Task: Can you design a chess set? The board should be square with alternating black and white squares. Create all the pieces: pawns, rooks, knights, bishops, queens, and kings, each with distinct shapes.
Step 5575:
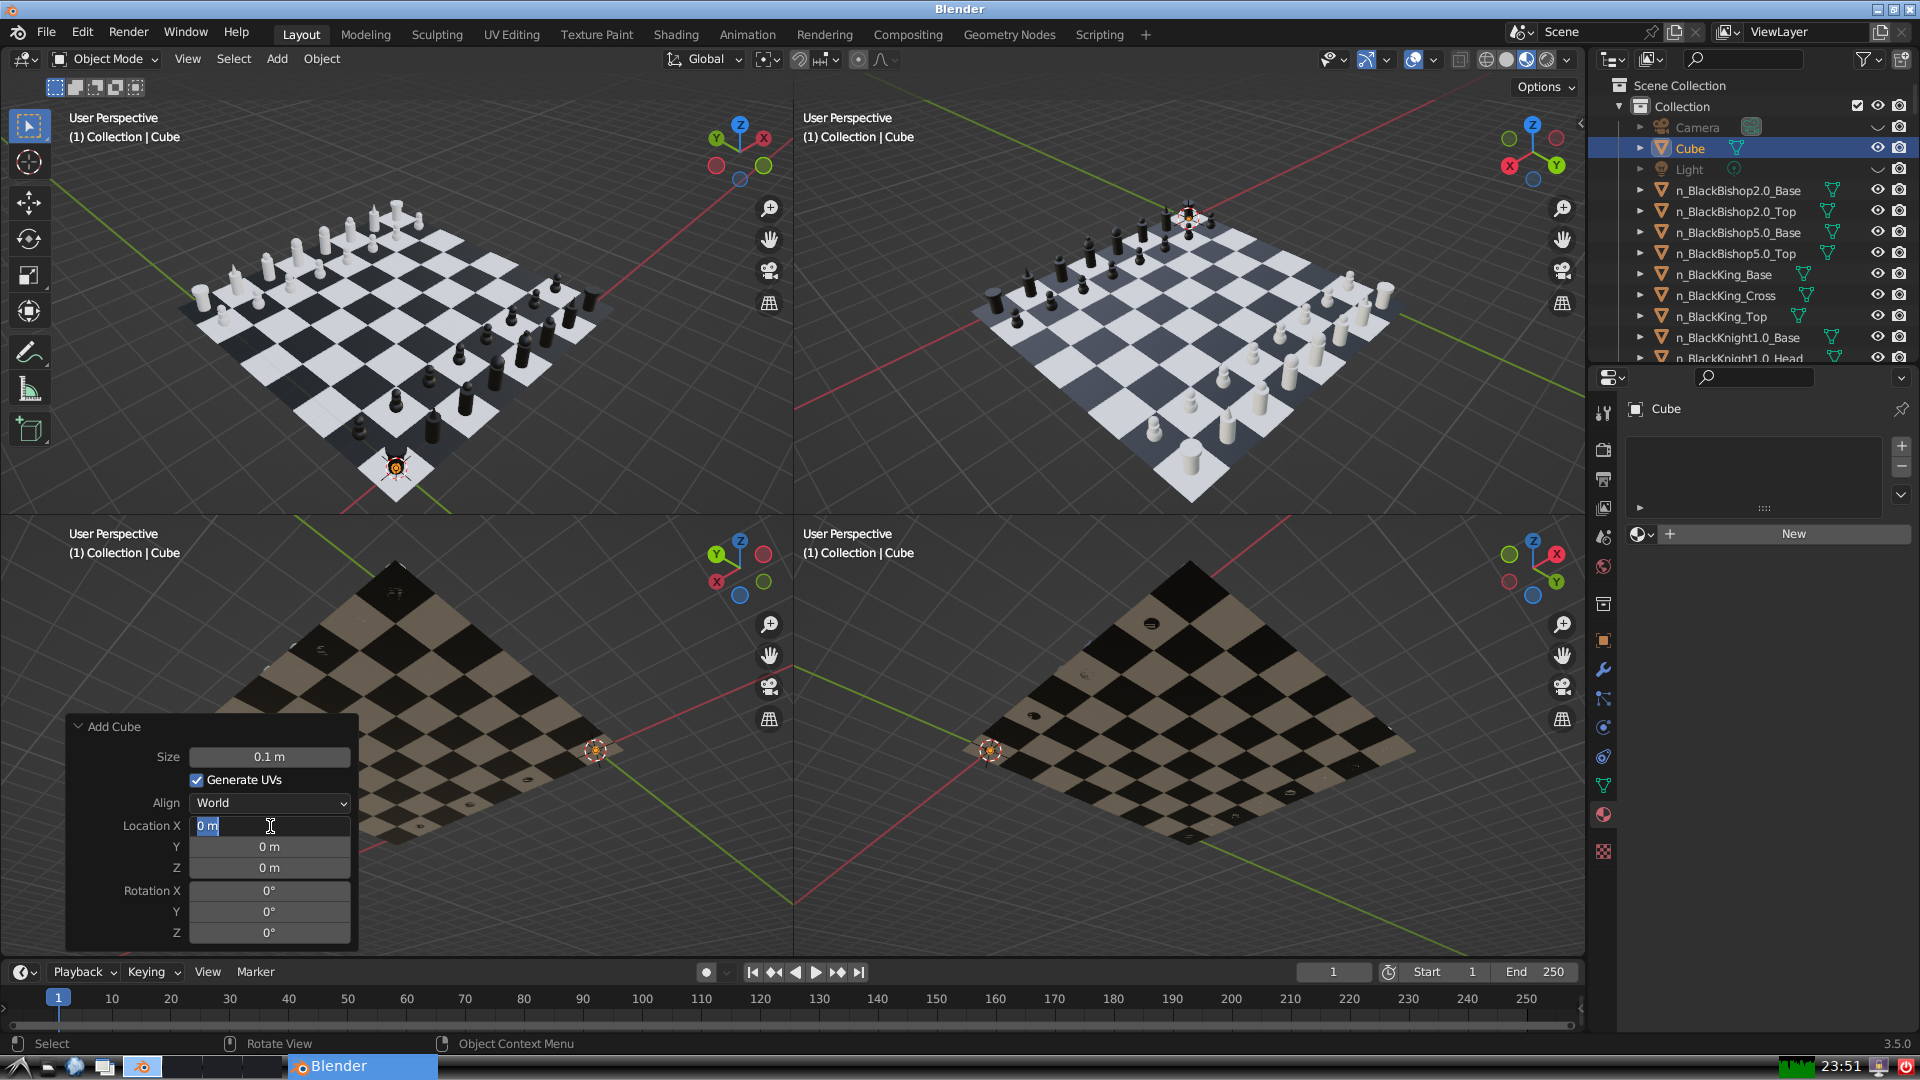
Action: input_text: 4.0